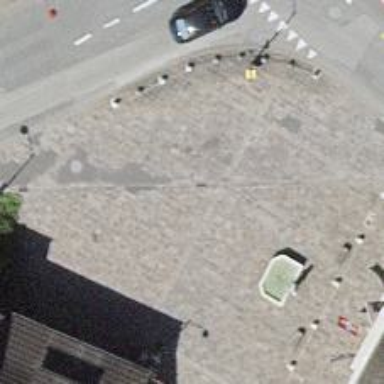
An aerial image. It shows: Public transport stop position.